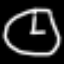
Label: clock